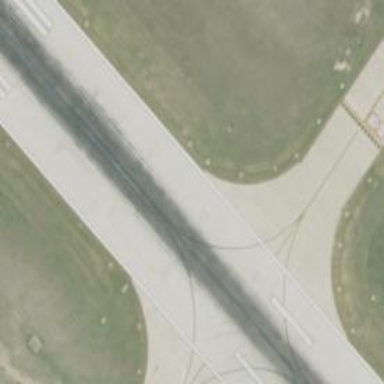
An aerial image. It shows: View of taxiway at the airport.